Question: I am show graphs from Google Charts, using a horizontal column chart. I want to remove the blank space above and below the graph.
Here is the code called (some info removed due to NDA):
'''
google.load("visualization", "1", {packages:["corechart"]});
google.setOnLoadCallback(drawChart);
function drawChart() {
var data = google.visualization.arrayToDataTable([
[null, "...","...","...","...","...","...","...","...","Total Average"],
[null, 100,100,100,100,100,88.89,100,100,98.70]
]);
var options = {
height: 540,
title: 'Title here',
vAxis: { textPosition: 'none', viewWindowMode: 'maximized' },
colors:["#0B0842","#ADAEAE","#BE3351","#498101","#0D80CA","#A3C116","#91A96B","#E8F72B","#424242"],
hAxis: { textPosition: 'none', minValue: 0, maxValue: 100 },
chartArea: { left: 0, width: "78%" },
};
var chart = new google.visualization.BarChart(document.getElementById('chart_div'));
chart.draw(data, options);
}
'''

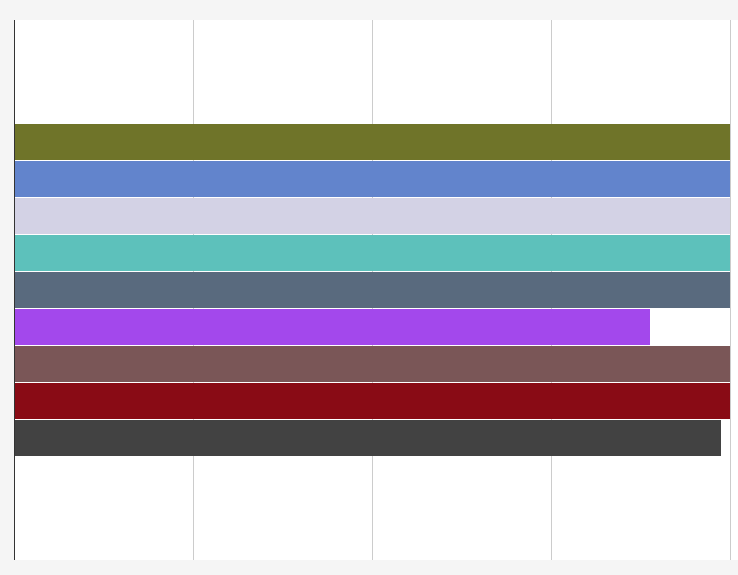
Answer: The space above and below the bars is normally there to separate bar groups when you have multiple rows of data. If you don't want that space, then you can set the 'bar.groupWidth' option in your chart to a larger percentage (up to 100%; default is the golden ratio, roughly 61.8%):
'''
var options = {
height: 540,
title: 'Title here',
vAxis: { textPosition: 'none', viewWindowMode: 'maximized' },
colors:["#0B0842","#ADAEAE","#BE3351","#498101","#0D80CA","#A3C116","#91A96B","#E8F72B","#424242"],
hAxis: { textPosition: 'none', minValue: 0, maxValue: 100 },
chartArea: { left: 0, width: "78%" },
bar: {groupWidth: '100%'}
};
'''